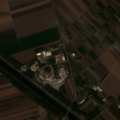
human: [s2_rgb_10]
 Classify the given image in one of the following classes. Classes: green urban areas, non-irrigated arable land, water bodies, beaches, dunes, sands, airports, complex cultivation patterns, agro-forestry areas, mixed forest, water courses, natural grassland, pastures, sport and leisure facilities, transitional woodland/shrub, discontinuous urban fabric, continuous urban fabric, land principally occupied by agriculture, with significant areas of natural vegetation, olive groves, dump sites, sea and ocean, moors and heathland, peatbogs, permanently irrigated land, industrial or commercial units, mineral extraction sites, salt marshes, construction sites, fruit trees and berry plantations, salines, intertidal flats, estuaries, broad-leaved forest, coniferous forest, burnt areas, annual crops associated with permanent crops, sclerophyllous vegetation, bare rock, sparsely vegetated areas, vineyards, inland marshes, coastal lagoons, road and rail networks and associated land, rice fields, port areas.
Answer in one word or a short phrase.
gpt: discontinuous urban fabric, non-irrigated arable land, complex cultivation patterns, water courses